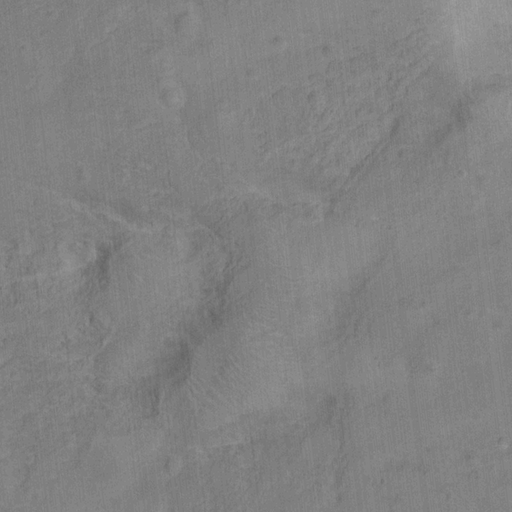
Classes present: Background